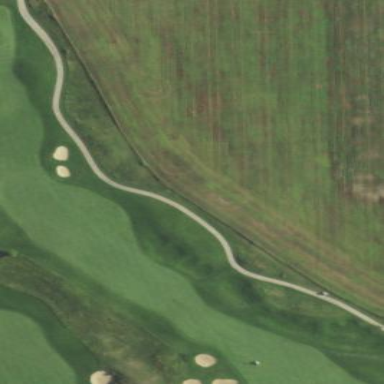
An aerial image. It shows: Golf fairway surrounded by grass.